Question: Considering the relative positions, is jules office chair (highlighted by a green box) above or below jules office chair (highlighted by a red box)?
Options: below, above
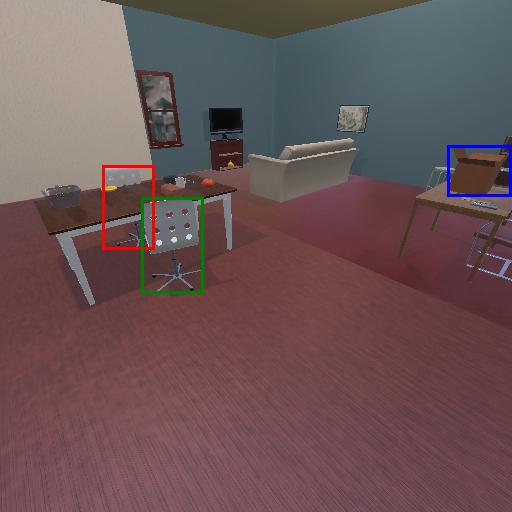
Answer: below